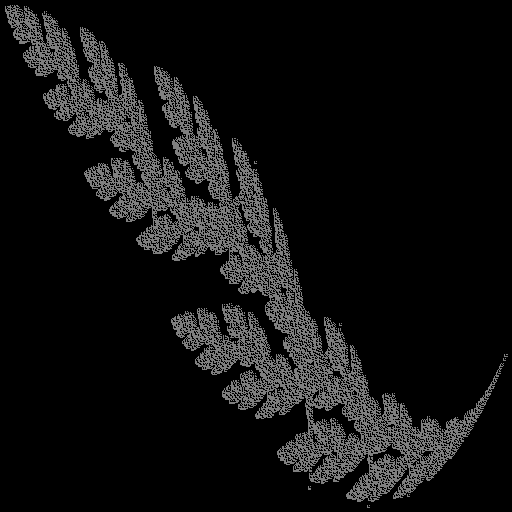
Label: shieldfern